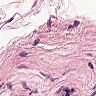
Metastatic tissue present: no